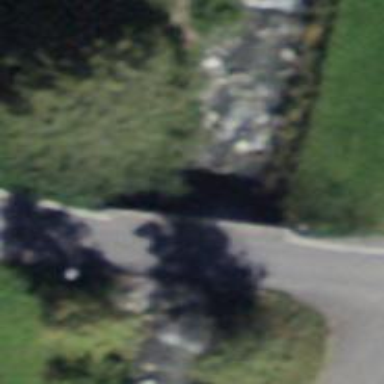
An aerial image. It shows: Unclassified road with bridge.